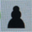
Piece: bP